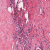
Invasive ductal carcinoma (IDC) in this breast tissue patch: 0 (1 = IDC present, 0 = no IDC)